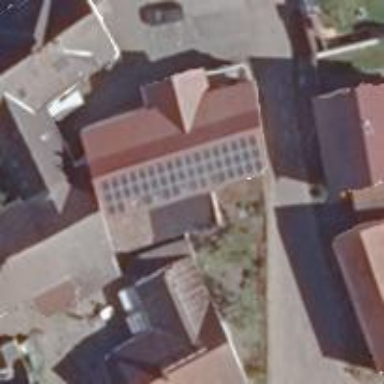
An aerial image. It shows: Solar photovoltaic panel generating electricity through small installation.